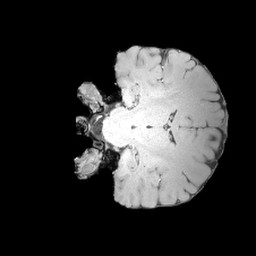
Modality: MP2RAGE
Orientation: coronal